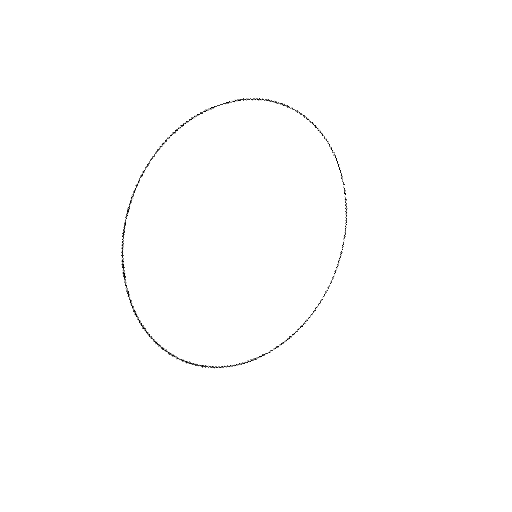
Crossing number: 0